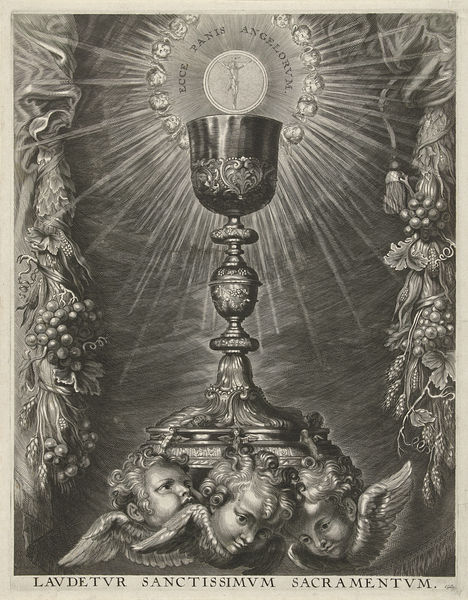
Titel: Miskelk met hostie
Künstler: Cornelis (I) Galle
Standort: Amsterdam
Institution: Rijksmuseum
Schlagwörter: black, decorative, angel, angels, greek, roman, sun, light, black and white, etching, faces, jesus, italian, pencil, religion, angles, god, cup, charcoal, grapes, faith, spiritual, latin, sepia, holy, chalice, eucharist, goblet, tassel, catholocism, tassels, angeles, body of christ, grail, gravur, grape vine, cult, holy grail, gog, sacrament, wine galss, blood of christ, 천사, 잔, 파티, 아기, 코인, 과일, 포도, 빛, 축하